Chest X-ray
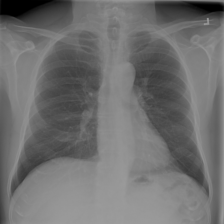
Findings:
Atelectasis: negative
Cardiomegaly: negative
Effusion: negative
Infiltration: negative
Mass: negative
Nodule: negative
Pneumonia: negative
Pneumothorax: negative
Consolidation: negative
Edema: negative
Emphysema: negative
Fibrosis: negative
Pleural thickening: negative
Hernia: negative